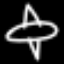
Label: airplane